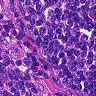
Metastatic tissue present: no